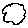
Label: cloud